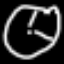
Label: clock